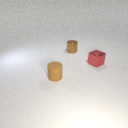
small red metal cube to the right of small brown rubber cylinder